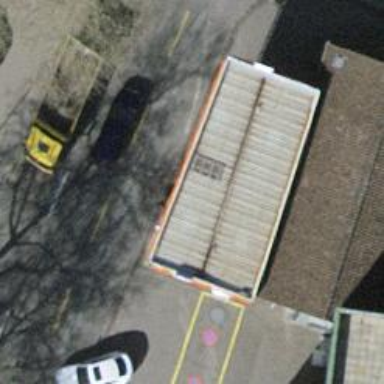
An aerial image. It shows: Fuel station.